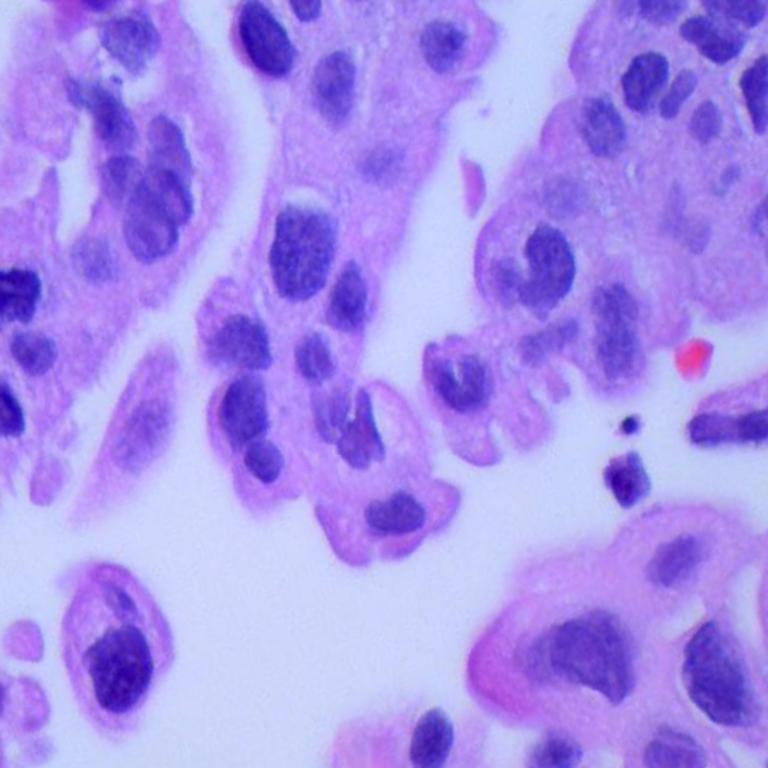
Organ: lung
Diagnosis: adenocarcinomas